The image shows the envelope spectrum of a rolling-element bearing's vibration signal, with the characteristic fault frequencies (BPFO outer race, BPFI inner race, BSF ball, FTF cage) marked as reference lines. Determine the bearing's health state. Answer with exactly one of: normal, inner_race, outer_race, ball.
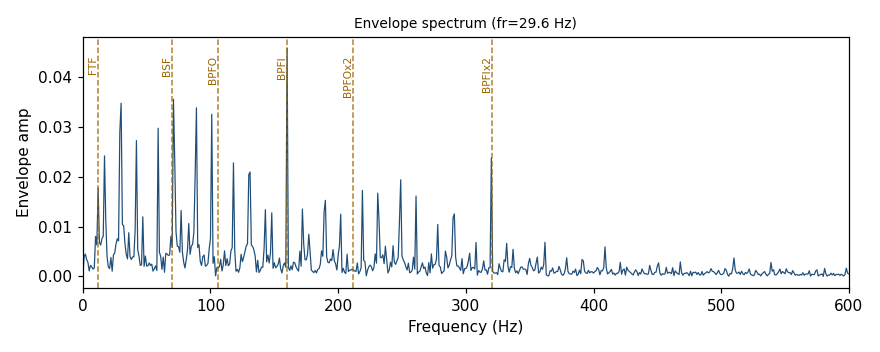
Answer: inner_race